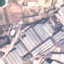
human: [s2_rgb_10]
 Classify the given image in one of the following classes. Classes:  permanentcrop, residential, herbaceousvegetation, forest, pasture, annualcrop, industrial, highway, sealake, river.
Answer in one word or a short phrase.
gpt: Industrial